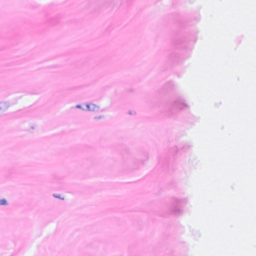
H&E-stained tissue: Breast